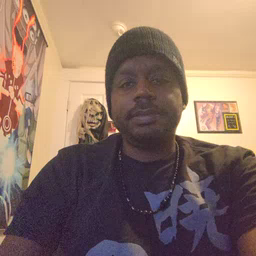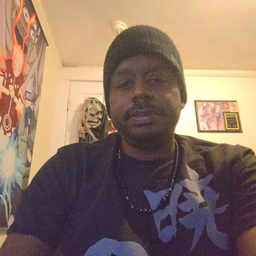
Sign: helicopter